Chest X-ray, PA view. Patient: 73 years old, sex M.
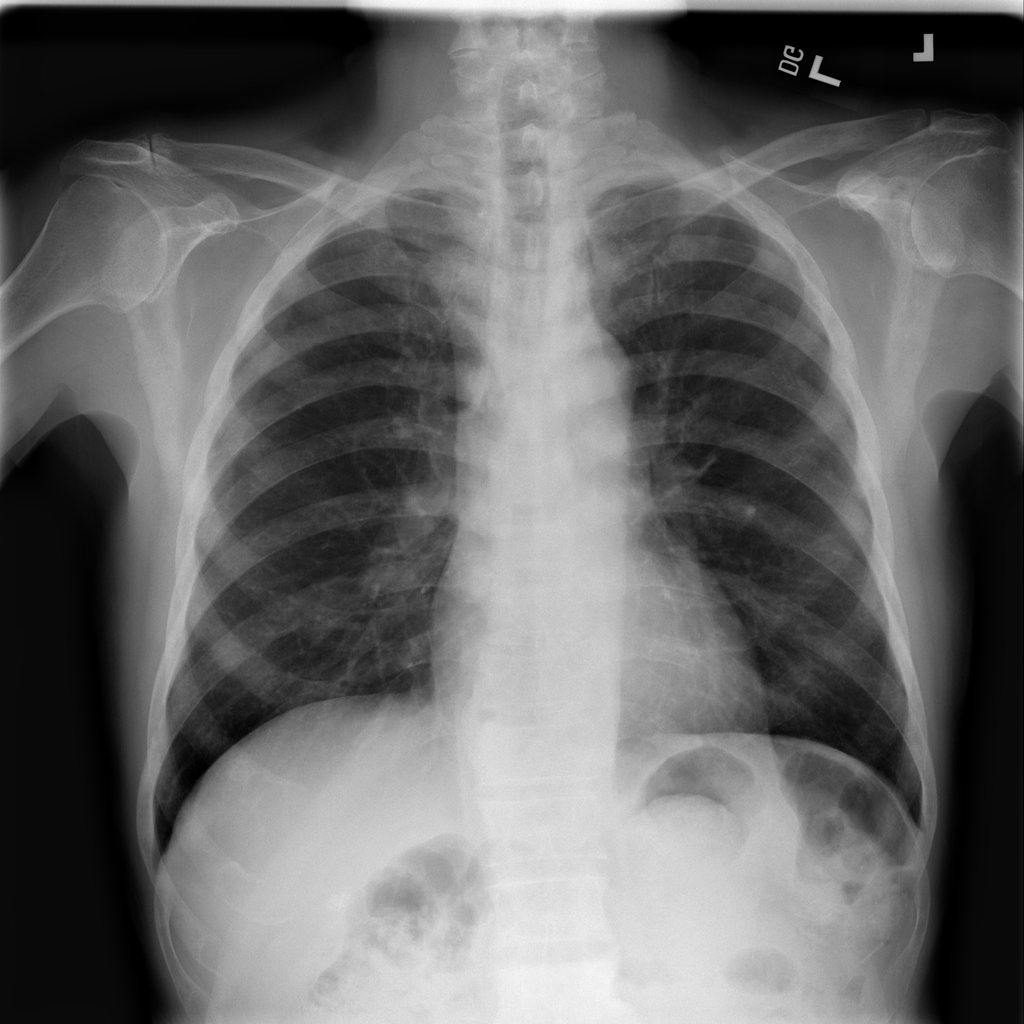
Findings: No Finding